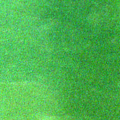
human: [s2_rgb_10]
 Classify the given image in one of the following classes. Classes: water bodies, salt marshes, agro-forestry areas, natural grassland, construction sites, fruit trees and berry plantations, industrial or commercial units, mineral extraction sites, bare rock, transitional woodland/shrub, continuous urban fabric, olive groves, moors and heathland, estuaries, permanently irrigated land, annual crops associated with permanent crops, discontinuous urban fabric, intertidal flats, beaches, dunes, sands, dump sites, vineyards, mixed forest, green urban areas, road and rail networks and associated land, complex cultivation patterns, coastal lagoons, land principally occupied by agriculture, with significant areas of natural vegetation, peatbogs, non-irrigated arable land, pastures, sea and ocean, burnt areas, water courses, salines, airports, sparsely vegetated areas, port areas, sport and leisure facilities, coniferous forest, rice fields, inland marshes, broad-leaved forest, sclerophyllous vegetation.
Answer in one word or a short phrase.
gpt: sea and ocean